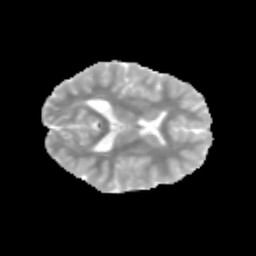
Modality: MD
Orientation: axial
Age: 12
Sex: female
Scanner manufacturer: siemens
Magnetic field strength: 3 T
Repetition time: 3.8 s
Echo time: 0.07 s